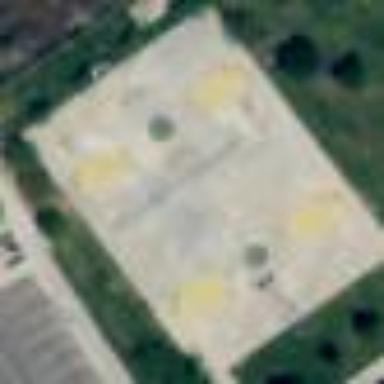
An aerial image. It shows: Basketball court on pitch.